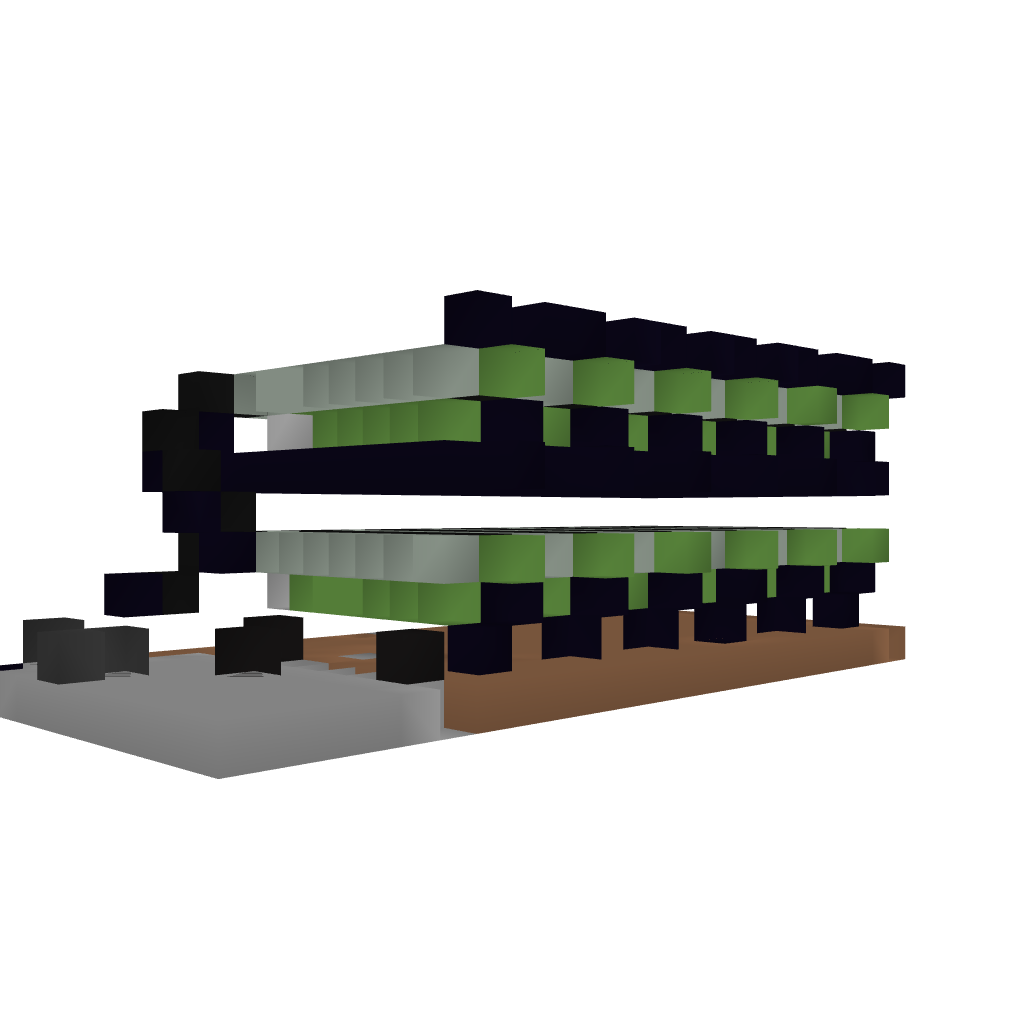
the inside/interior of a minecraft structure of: Cluster Tnt Cannon